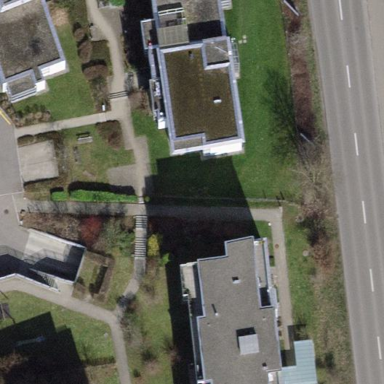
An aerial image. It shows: Terrace building.